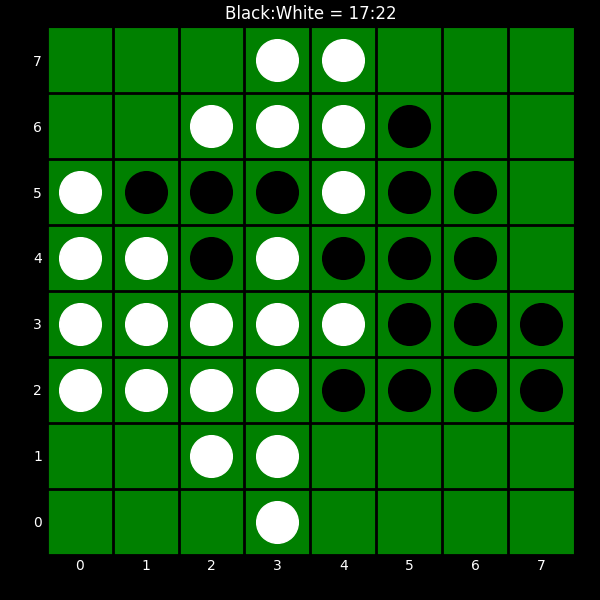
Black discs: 17
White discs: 22